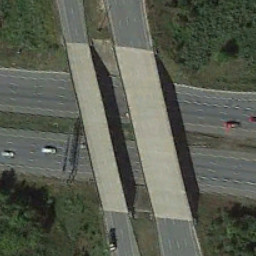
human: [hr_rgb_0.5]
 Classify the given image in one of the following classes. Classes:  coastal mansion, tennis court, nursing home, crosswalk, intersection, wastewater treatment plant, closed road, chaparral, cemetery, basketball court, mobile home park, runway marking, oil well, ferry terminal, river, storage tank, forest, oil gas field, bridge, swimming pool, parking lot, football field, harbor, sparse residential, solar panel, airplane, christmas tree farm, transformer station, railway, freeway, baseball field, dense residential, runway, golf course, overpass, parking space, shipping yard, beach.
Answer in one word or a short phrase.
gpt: overpass